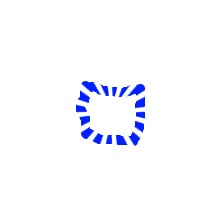
Shape: square